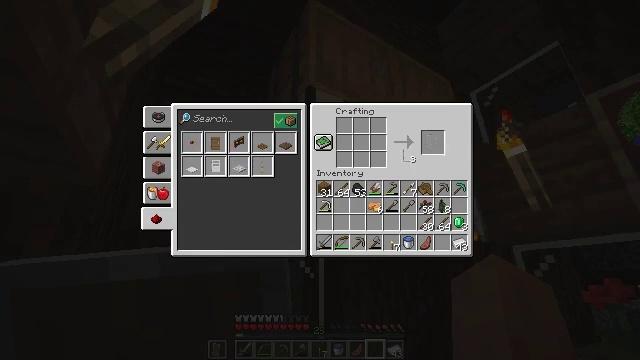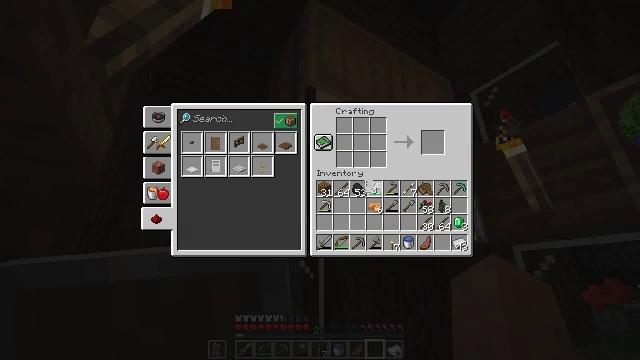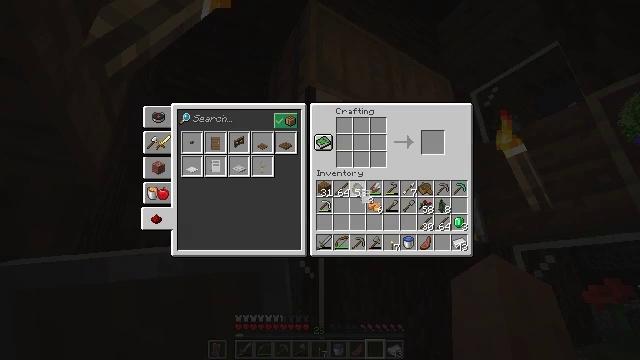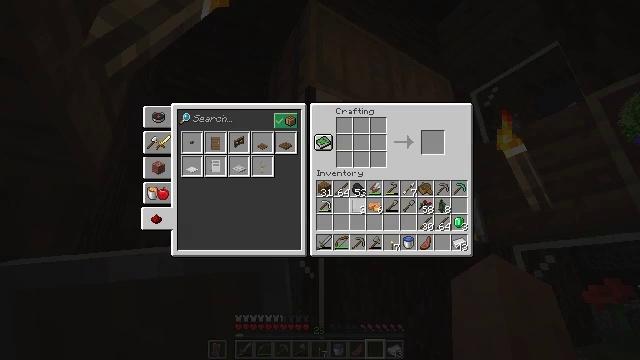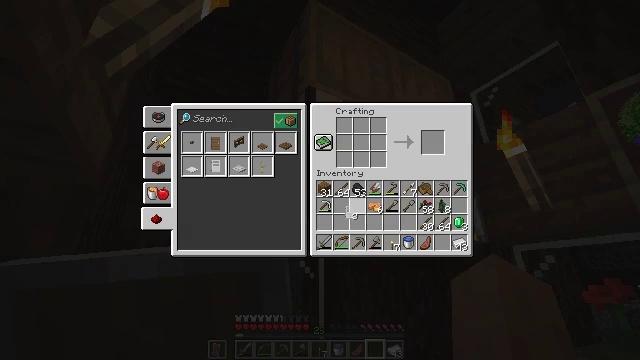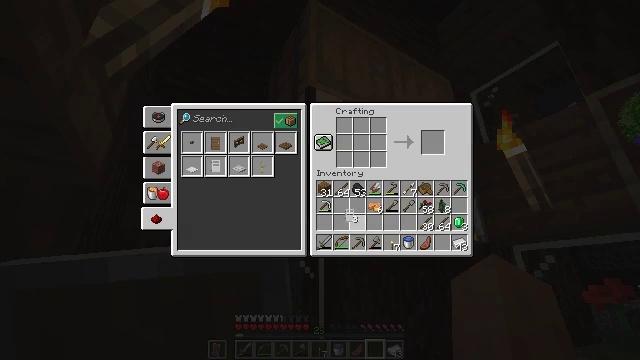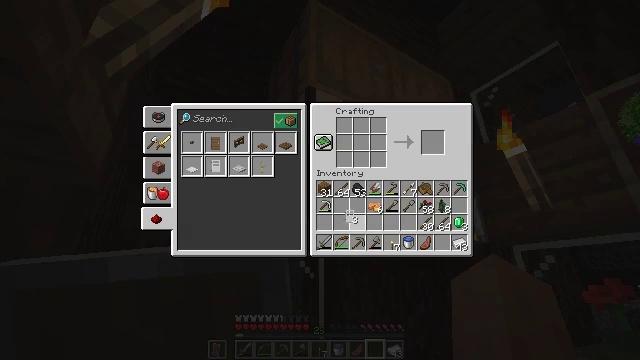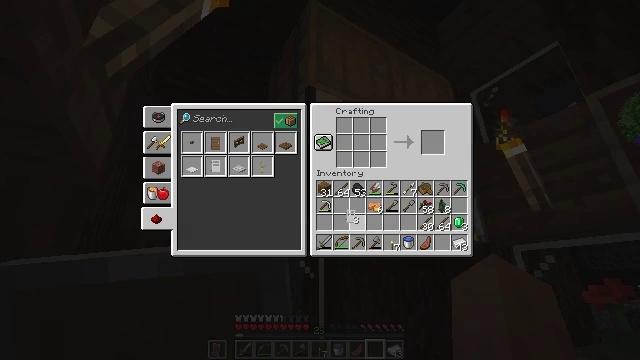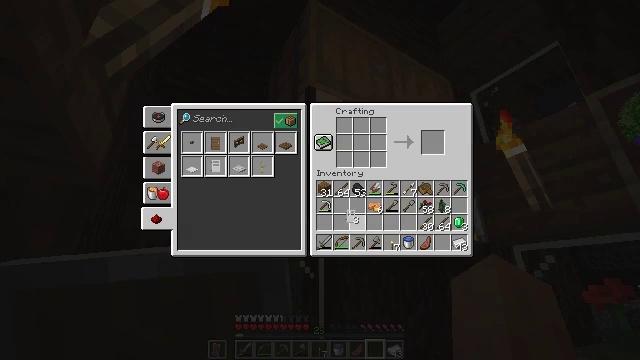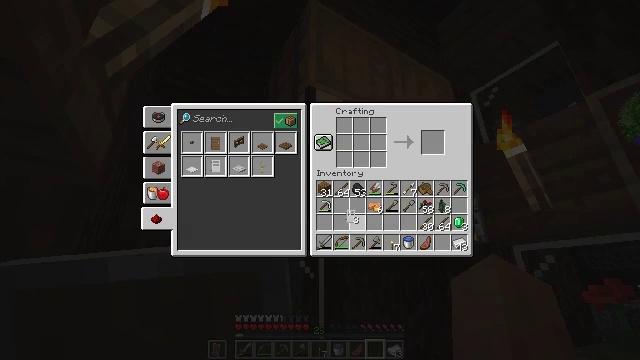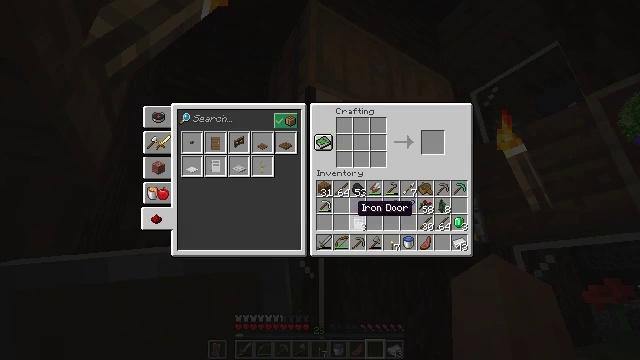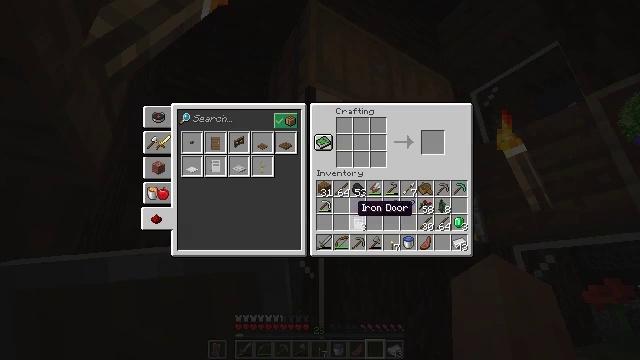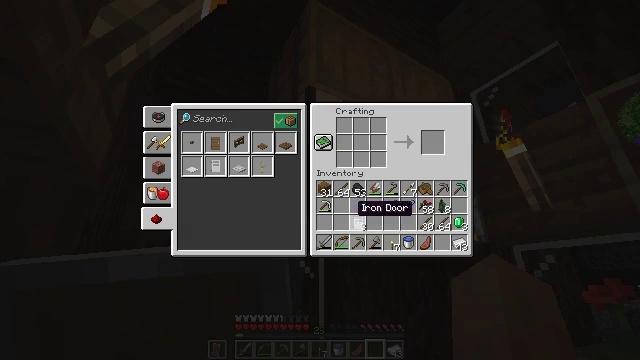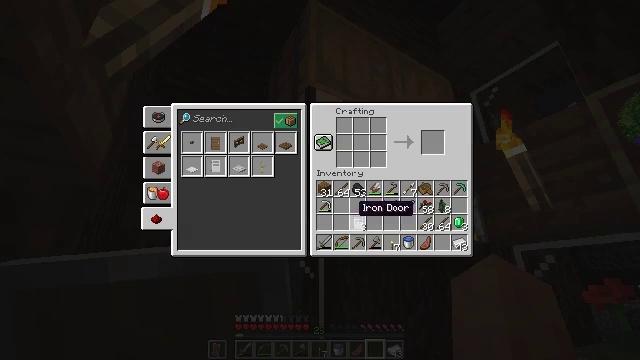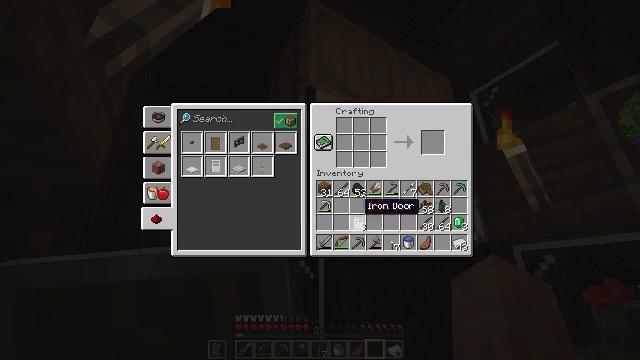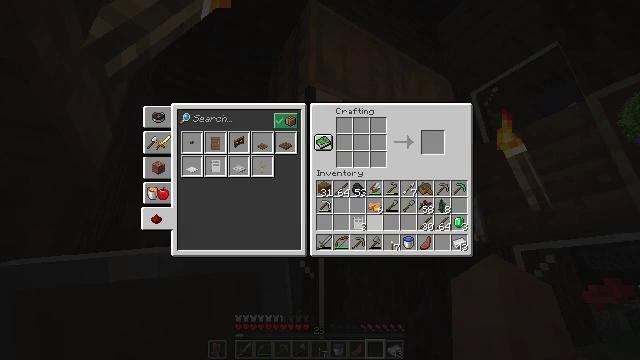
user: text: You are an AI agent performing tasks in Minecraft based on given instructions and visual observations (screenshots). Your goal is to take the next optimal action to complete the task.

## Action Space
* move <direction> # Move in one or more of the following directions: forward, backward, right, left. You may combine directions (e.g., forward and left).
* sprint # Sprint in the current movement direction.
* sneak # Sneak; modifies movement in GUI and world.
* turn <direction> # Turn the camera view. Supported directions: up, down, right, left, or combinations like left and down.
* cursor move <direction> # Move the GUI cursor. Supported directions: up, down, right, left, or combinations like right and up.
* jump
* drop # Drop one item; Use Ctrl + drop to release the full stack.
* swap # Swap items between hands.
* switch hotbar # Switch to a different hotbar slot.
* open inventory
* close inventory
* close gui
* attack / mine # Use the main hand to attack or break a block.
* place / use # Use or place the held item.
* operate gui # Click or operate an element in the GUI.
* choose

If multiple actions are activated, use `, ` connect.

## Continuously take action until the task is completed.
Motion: motion action
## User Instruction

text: Make a spruce button from spruce planks.
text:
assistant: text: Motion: cursor move left and down, open gui
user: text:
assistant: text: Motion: cursor move down
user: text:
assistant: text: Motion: cursor move left and down
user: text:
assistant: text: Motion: cursor move left and down
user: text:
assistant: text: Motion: no_op
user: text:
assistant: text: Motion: no_op
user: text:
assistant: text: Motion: operate gui
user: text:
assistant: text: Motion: operate gui
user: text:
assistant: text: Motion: operate gui
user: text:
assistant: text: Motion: no_op
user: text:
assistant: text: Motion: no_op
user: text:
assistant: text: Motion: no_op
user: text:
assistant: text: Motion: no_op
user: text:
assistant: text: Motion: no_op
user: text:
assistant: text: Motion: cursor move right
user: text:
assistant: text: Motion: no_op
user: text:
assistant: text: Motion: cursor move right and up
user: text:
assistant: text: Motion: cursor move right and up
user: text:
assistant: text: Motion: cursor move left
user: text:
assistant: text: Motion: cursor move left and up
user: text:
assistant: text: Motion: cursor move left and up
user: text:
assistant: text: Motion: cursor move left
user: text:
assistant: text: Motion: cursor move left and down
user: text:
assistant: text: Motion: no_op
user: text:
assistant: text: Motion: cursor move right
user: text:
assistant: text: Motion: cursor move right and up
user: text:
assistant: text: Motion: cursor move right and up
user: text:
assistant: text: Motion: cursor move right and up
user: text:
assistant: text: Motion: no_op
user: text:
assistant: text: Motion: no_op